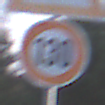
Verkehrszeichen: Geschwindigkeit130
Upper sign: KurveRechts
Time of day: MorningAfternoon
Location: Outdoor (Nature)
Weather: PartlyCloudy
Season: NotSpecified
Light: Natural